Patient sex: F
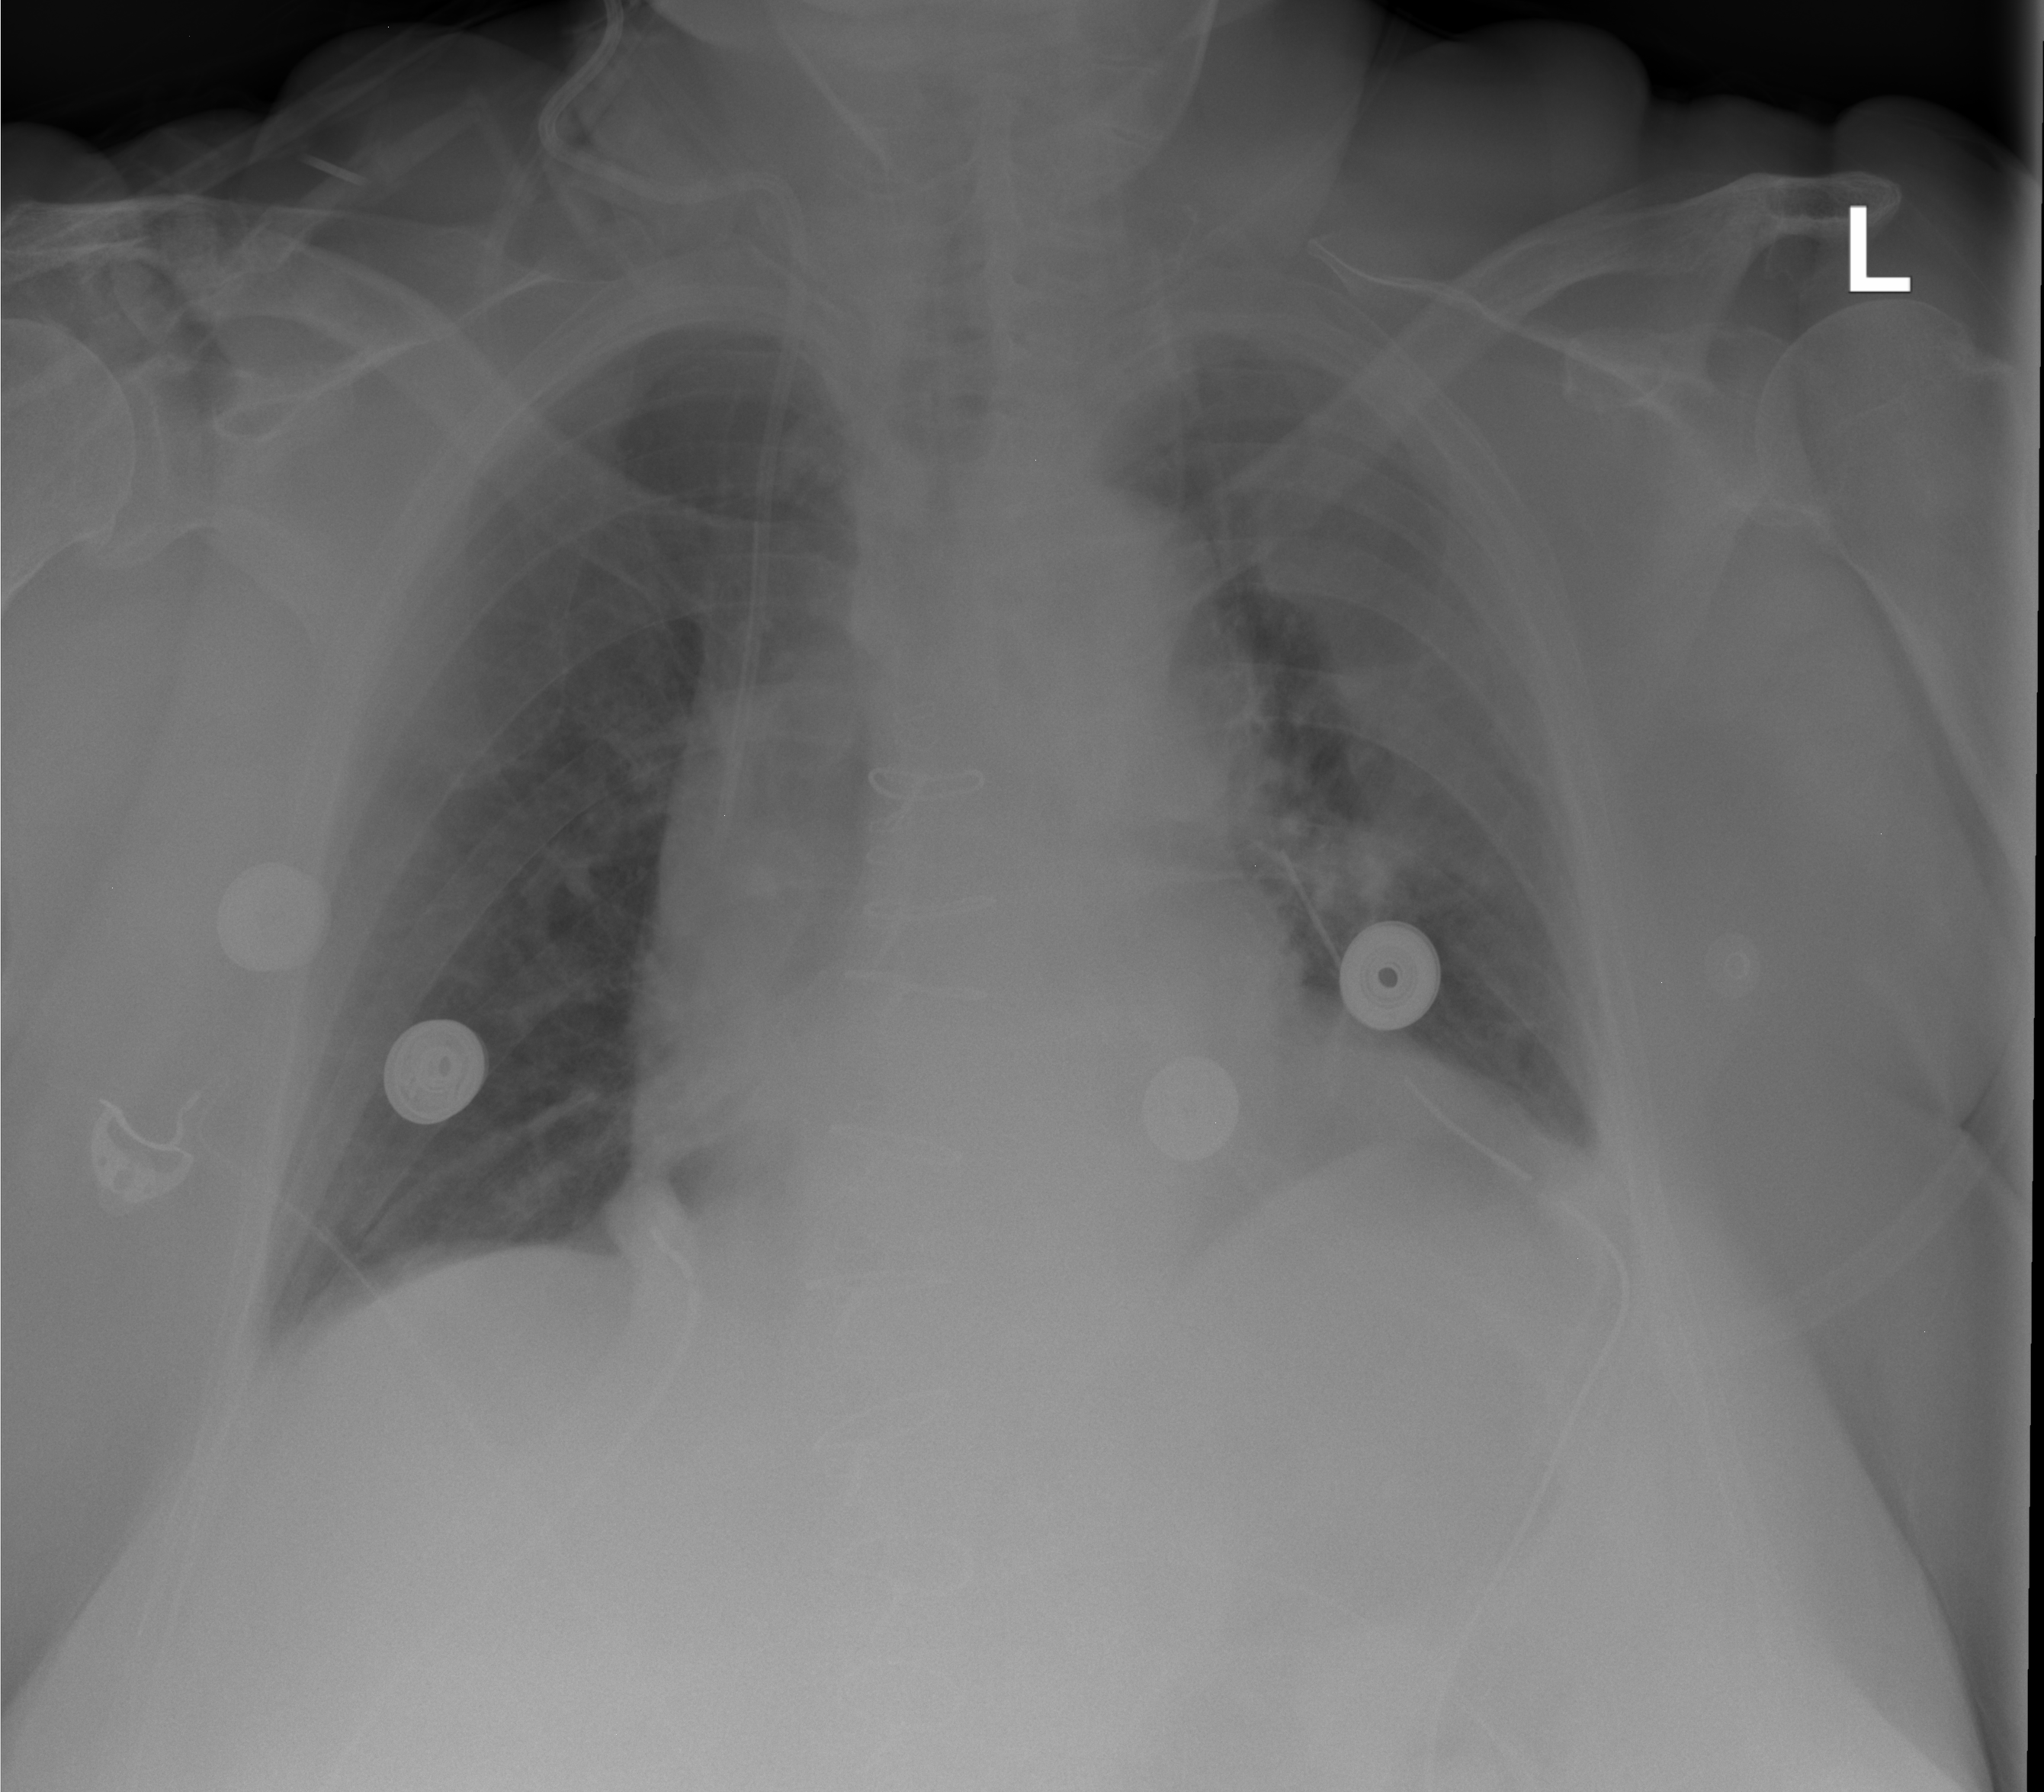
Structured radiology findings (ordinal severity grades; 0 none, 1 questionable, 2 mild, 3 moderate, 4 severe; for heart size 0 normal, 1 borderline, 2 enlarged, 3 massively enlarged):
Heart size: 2
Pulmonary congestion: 2
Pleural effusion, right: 1
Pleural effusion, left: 2
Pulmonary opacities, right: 0
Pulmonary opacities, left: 0
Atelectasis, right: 1
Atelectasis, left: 2